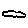
Label: cloud